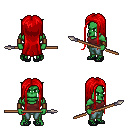
a pixel art fantasy rpg character, male body template, orc, green skin, maroon pirate shirt, teal pants, red extra-long hairstyle, leather bracers, ghillies, spear, four views (front, back, left, right), 2x2 character sprite sheet, small pixel art, hard edges, no anti-aliasing